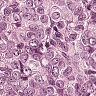
Metastatic tissue present: yes